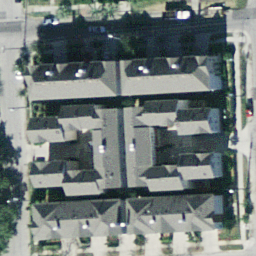
Label: residential